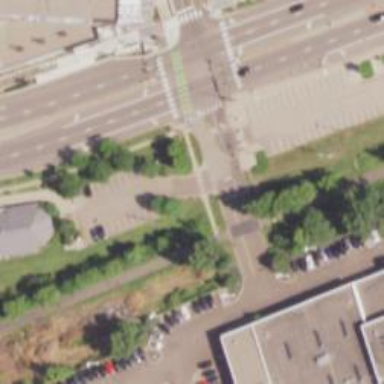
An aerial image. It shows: Asphalt cycleway with unmarked crossing.